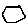
Label: hexagon